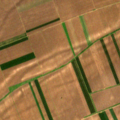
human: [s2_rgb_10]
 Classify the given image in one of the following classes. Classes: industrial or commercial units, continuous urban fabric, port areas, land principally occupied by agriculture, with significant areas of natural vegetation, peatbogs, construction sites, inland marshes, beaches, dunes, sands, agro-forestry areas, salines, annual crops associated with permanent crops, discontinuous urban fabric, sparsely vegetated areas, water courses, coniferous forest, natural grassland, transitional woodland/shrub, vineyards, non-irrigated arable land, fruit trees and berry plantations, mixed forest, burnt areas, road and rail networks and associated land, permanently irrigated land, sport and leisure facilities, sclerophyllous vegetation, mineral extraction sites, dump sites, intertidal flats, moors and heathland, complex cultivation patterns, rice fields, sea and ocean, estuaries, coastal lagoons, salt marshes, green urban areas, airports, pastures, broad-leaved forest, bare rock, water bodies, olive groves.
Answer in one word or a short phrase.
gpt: non-irrigated arable land